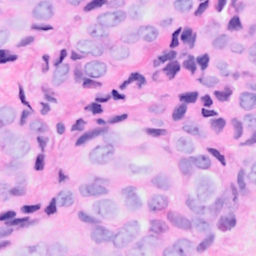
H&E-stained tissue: Breast